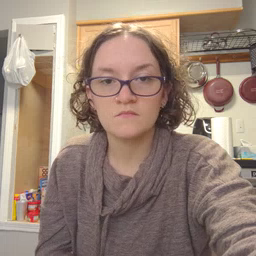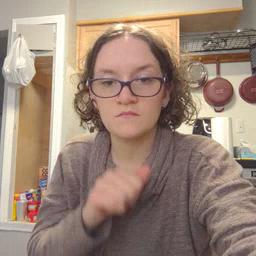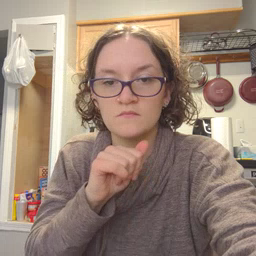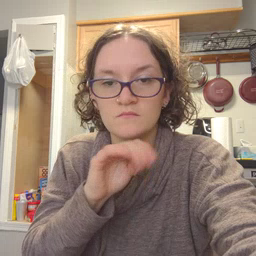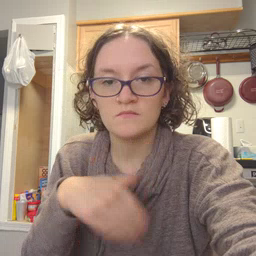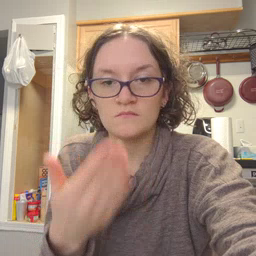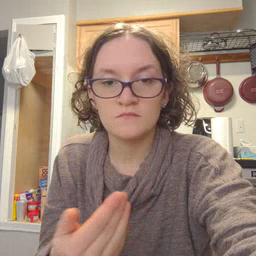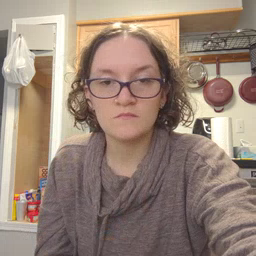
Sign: all